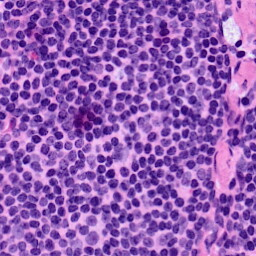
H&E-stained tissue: LymphNode